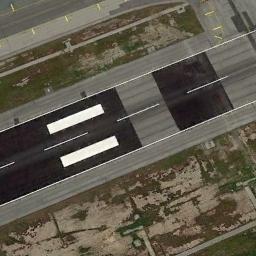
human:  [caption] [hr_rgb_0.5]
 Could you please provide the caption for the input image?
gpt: The grass is on either side of the runway .

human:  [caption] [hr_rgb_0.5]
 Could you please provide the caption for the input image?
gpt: The runway goes through the clearing and two aiming point markings are on the runway .

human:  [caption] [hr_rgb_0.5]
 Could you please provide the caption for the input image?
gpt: The runway is on the grass .

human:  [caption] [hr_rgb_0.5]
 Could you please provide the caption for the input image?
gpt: There are green lawns next to the two connected runways, And there are white short and thick signs on the runway .

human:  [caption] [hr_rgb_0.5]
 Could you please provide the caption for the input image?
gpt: There are green and brown meadows beside the runway .